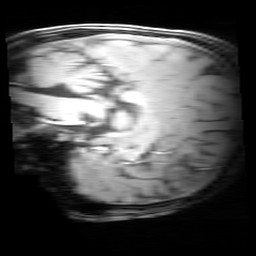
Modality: MP2RAGE
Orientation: sagittal
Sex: male
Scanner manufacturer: siemens
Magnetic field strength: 3 T
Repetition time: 5 s
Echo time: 0.00355 s